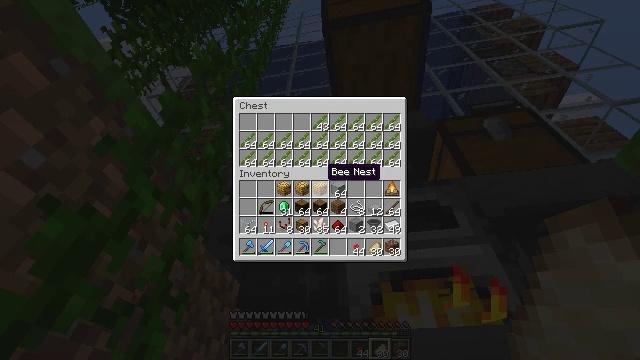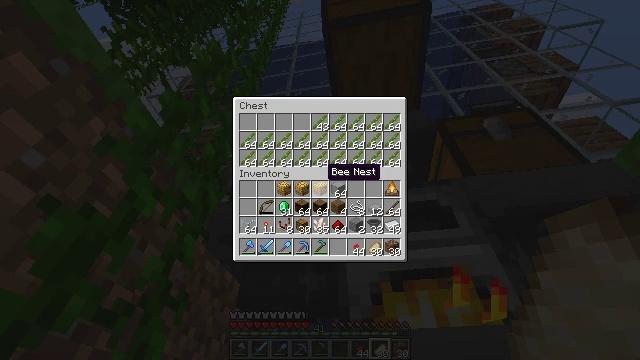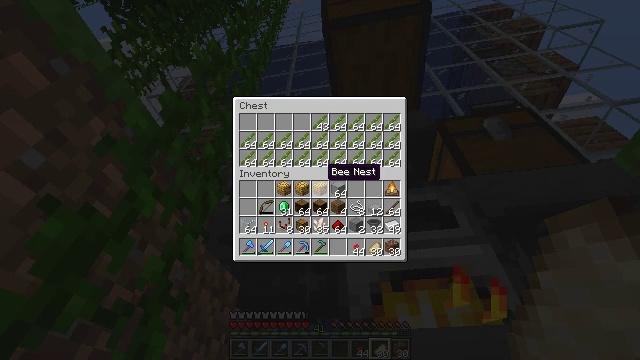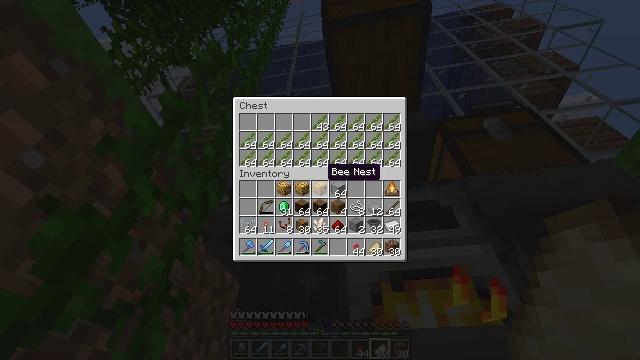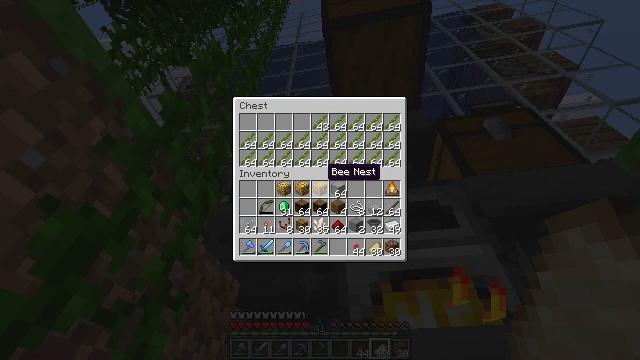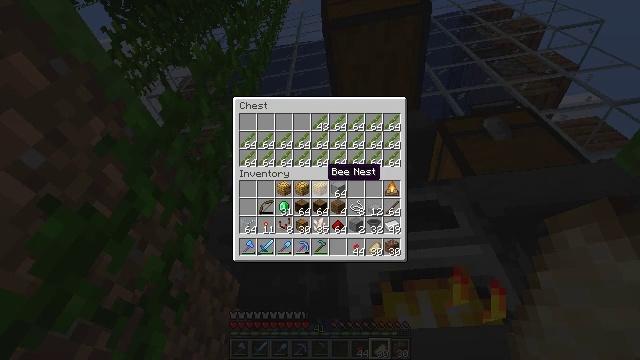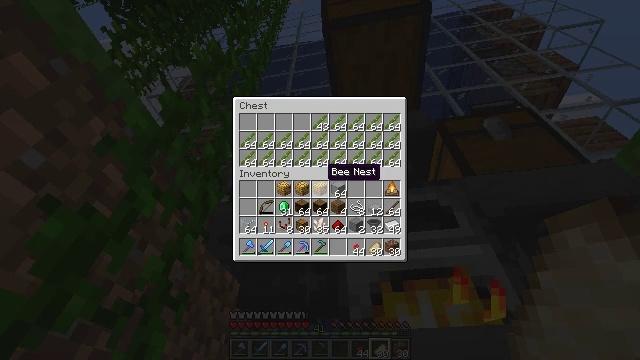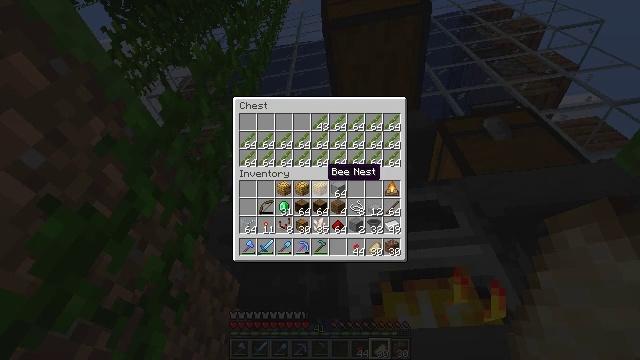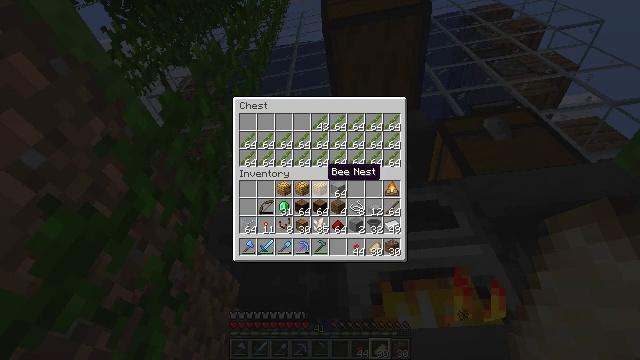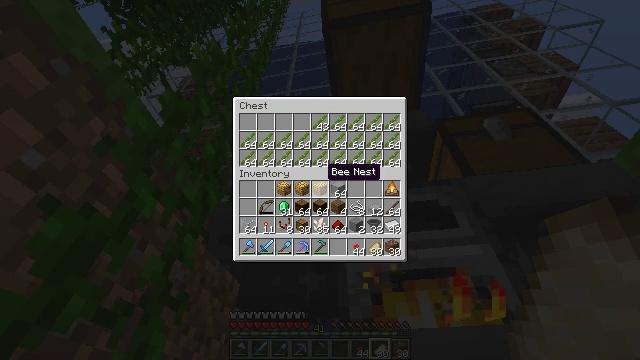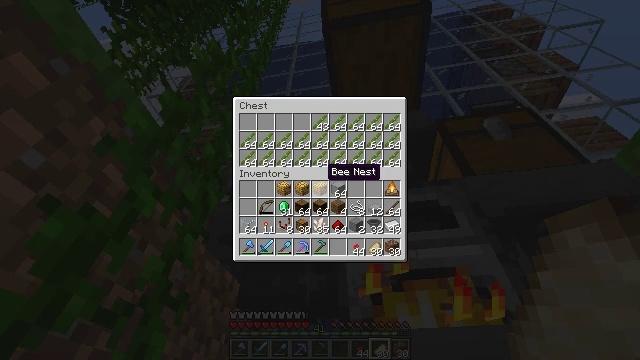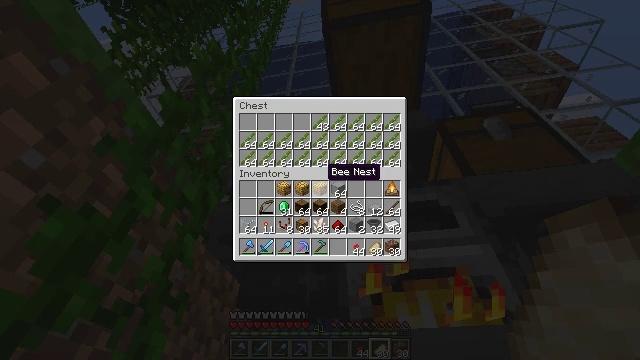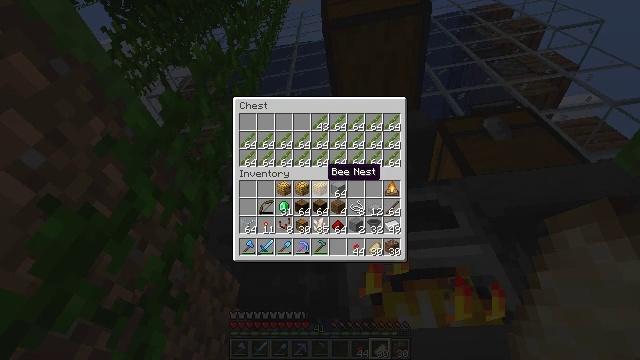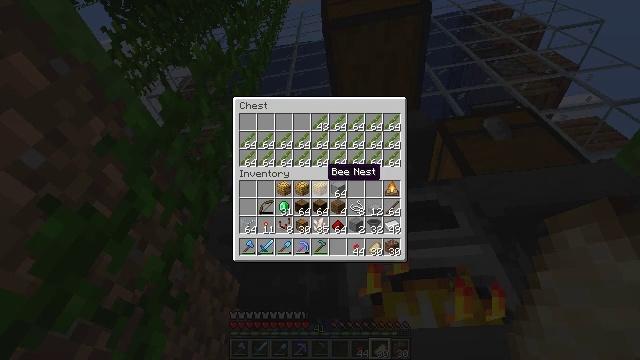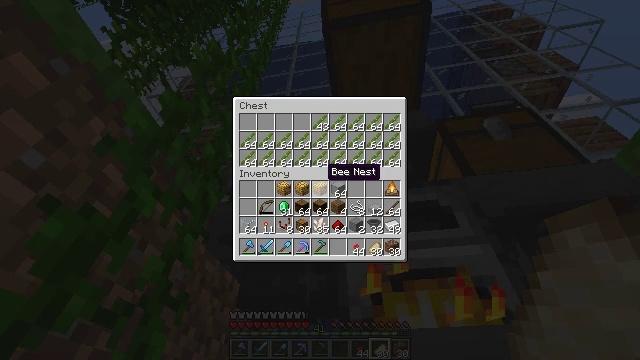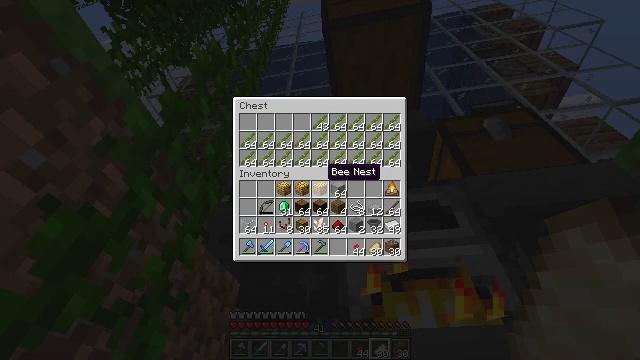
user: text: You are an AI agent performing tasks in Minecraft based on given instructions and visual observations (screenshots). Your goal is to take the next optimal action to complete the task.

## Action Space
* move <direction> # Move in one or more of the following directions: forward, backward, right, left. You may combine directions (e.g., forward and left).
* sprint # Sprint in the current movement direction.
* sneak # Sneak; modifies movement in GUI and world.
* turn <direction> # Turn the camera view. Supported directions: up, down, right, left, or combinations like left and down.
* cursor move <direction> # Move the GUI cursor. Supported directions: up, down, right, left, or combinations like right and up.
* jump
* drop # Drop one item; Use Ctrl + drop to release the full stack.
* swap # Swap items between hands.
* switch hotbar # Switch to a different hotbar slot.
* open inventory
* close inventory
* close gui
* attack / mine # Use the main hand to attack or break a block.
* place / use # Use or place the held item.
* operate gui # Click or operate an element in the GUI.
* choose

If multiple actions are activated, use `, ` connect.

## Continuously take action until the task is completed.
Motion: motion action
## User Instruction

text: Break the cartography table.
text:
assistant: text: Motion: no_op
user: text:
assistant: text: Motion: no_op
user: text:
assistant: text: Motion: no_op
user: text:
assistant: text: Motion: no_op
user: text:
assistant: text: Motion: no_op
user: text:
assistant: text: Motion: no_op
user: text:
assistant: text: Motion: no_op
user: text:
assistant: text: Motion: no_op
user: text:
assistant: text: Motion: no_op
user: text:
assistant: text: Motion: no_op
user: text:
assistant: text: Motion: no_op
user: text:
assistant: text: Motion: no_op
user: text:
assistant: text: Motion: no_op
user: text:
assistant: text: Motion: no_op
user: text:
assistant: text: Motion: no_op
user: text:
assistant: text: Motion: no_op
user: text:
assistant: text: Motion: no_op
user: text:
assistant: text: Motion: no_op
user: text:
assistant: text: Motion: no_op
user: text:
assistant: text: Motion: no_op
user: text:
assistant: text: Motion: no_op
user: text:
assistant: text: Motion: no_op
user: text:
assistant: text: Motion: no_op
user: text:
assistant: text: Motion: no_op
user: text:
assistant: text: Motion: no_op
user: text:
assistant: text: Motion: no_op
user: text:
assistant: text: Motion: no_op
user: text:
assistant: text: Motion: no_op
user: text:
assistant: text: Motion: no_op
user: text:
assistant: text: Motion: no_op